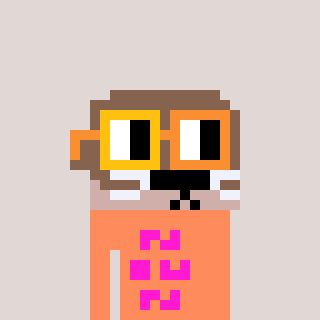
a pixel art character with square yellow and orange glasses, a otter-shaped head and a peachy-colored body on a warm background